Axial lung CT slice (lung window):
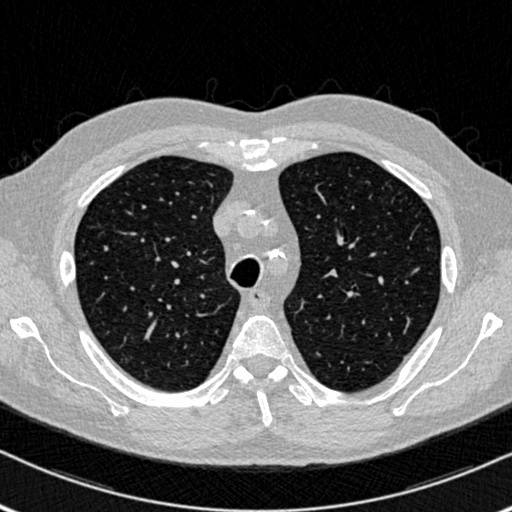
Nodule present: no